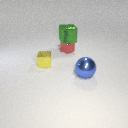
large green metal cube above small red metal cube